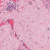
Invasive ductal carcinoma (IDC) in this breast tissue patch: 0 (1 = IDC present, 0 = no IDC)